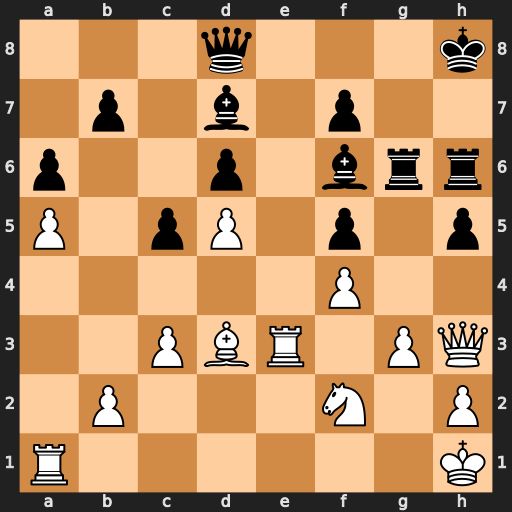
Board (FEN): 3q3k/1p1b1p2/p2p1brr/P1pP1p1p/5P2/2PBR1PQ/1P3N1P/R6K
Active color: w
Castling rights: -
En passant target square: -
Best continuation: Bxf5 Bxf5 Qxf5